Question: For the life of me I can't figure out what I'm doing wrong. All I'm trying to do is put a bunch of text fields in a scroll view and have it intrinsically determine the contentSize using auto layout. Unlike the other tutorials I've watched and read out there, I'm trying to do this programmatically, not through Storyboards or Xibs.
I've called 'setTranslatesAutoresizingMaskIntoConstraints(false)' on every view in the scroll view (including on the scroll view itself).
I've set the 'height' and 'width' of the scroll view to match it's superview and even positioned the scroll view in the center of it's superview (I read that sometimes you need to do that to get it working)
I've pinned the content view's edges to the 'top', 'leading', 'trailing', and 'bottom' edges of it's superview (the scroll view)
Here's my code:
'''
class ViewController: UIViewController {
var scrollView = UIScrollView()
var contentView = UIView()
var textField1 = CustomTextField()
var textField2 = CustomTextField()
var textField3 = CustomTextField()
var textField4 = CustomTextField()
var textField5 = CustomTextField()
var textField6 = CustomTextField()
override func viewDidLoad() {
super.viewDidLoad()
scrollView.setTranslatesAutoresizingMaskIntoConstraints(false)
contentView.setTranslatesAutoresizingMaskIntoConstraints(false)
textField1.setTranslatesAutoresizingMaskIntoConstraints(false)
textField2.setTranslatesAutoresizingMaskIntoConstraints(false)
textField3.setTranslatesAutoresizingMaskIntoConstraints(false)
textField4.setTranslatesAutoresizingMaskIntoConstraints(false)
textField5.setTranslatesAutoresizingMaskIntoConstraints(false)
textField6.setTranslatesAutoresizingMaskIntoConstraints(false)
view.addSubview(scrollView)
scrollView.addSubview(contentView)
contentView.addSubview(textField1)
contentView.addSubview(textField2)
contentView.addSubview(textField3)
contentView.addSubview(textField4)
contentView.addSubview(textField5)
contentView.addSubview(textField6)
contentView.backgroundColor = .redColor()
setupConstraints()
}
func setupConstraints() {
// Install height and width constraints on our scroll view
let heightLC : NSLayoutConstraint = NSLayoutConstraint(item: scrollView, attribute: NSLayoutAttribute.Height, relatedBy: NSLayoutRelation.Equal, toItem: self.view, attribute: NSLayoutAttribute.Height, multiplier: 1.0, constant: 0)
let widthLC : NSLayoutConstraint = NSLayoutConstraint(item: scrollView, attribute: NSLayoutAttribute.Width, relatedBy: NSLayoutRelation.Equal, toItem: self.view, attribute: NSLayoutAttribute.Width, multiplier: 1.0, constant: 0)
self.view.addConstraints([heightLC,widthLC])
// Install centering constraints on our scroll view
let centerXLC : NSLayoutConstraint = NSLayoutConstraint(item: scrollView, attribute: NSLayoutAttribute.CenterX, relatedBy: NSLayoutRelation.Equal, toItem: self.view, attribute: NSLayoutAttribute.CenterX, multiplier: 1.0, constant: 0)
let centerYLC : NSLayoutConstraint = NSLayoutConstraint(item: scrollView, attribute: NSLayoutAttribute.CenterY, relatedBy: NSLayoutRelation.Equal, toItem: self.view, attribute: NSLayoutAttribute.CenterY, multiplier: 1.0, constant: 0)
self.view.addConstraints([centerXLC,centerYLC])
// Set the content view so it resizes with the same proportions on screen rotations //
let contentViewTopLC : NSLayoutConstraint = NSLayoutConstraint(item: contentView, attribute: NSLayoutAttribute.Top, relatedBy: NSLayoutRelation.Equal, toItem: scrollView, attribute: NSLayoutAttribute.Top, multiplier: 1.0, constant: 0)
let contentViewLeadingLC : NSLayoutConstraint = NSLayoutConstraint(item: contentView, attribute: NSLayoutAttribute.Leading, relatedBy: NSLayoutRelation.Equal, toItem: scrollView, attribute: NSLayoutAttribute.Leading, multiplier: 1.0, constant: 0)
let contentViewTrailingLC : NSLayoutConstraint = NSLayoutConstraint(item: contentView, attribute: NSLayoutAttribute.Trailing, relatedBy: NSLayoutRelation.Equal, toItem: scrollView, attribute: NSLayoutAttribute.Trailing, multiplier: 1.0, constant: 0)
let contentViewBottomLC : NSLayoutConstraint = NSLayoutConstraint(item: contentView, attribute: NSLayoutAttribute.Bottom, relatedBy: NSLayoutRelation.Equal, toItem: scrollView, attribute: NSLayoutAttribute.Bottom, multiplier: 1.0, constant: 0)
let contentViewWidthLC : NSLayoutConstraint = NSLayoutConstraint(item: contentView, attribute: NSLayoutAttribute.Width, relatedBy: NSLayoutRelation.Equal, toItem: scrollView, attribute: NSLayoutAttribute.Width, multiplier: 1.0, constant: 0)
let contentViewHeightLC : NSLayoutConstraint = NSLayoutConstraint(item: contentView, attribute: NSLayoutAttribute.Height, relatedBy: NSLayoutRelation.Equal, toItem: scrollView, attribute: NSLayoutAttribute.Height, multiplier: 1.0, constant: 0)
scrollView.addConstraints([contentViewTopLC,contentViewLeadingLC,contentViewTrailingLC,contentViewBottomLC,contentViewWidthLC,contentViewHeightLC])
// Setup the text field constraints
let textField1Top : NSLayoutConstraint = NSLayoutConstraint(item: textField1, attribute: NSLayoutAttribute.Top, relatedBy: NSLayoutRelation.Equal, toItem: contentView, attribute: NSLayoutAttribute.Top, multiplier: 1.0, constant: 0)
let textField1Leading : NSLayoutConstraint = NSLayoutConstraint(item: textField1, attribute: NSLayoutAttribute.Leading, relatedBy: NSLayoutRelation.Equal, toItem: contentView, attribute: NSLayoutAttribute.Leading, multiplier: 1.0, constant: 40)
let textField1Trailing : NSLayoutConstraint = NSLayoutConstraint(item: textField1, attribute: NSLayoutAttribute.Trailing, relatedBy: NSLayoutRelation.Equal, toItem: contentView, attribute: NSLayoutAttribute.Trailing, multiplier: 1.0, constant: -40)
contentView.addConstraints([textField1Top, textField1Leading, textField1Trailing])
let textField2Top : NSLayoutConstraint = NSLayoutConstraint(item: textField2, attribute: NSLayoutAttribute.Top, relatedBy: NSLayoutRelation.Equal, toItem: textField1, attribute: NSLayoutAttribute.Bottom, multiplier: 1.0, constant: 100)
let textField2Leading : NSLayoutConstraint = NSLayoutConstraint(item: textField2, attribute: NSLayoutAttribute.Leading, relatedBy: NSLayoutRelation.Equal, toItem: contentView, attribute: NSLayoutAttribute.Leading, multiplier: 1.0, constant: 40)
let textField2Trailing : NSLayoutConstraint = NSLayoutConstraint(item: textField2, attribute: NSLayoutAttribute.Trailing, relatedBy: NSLayoutRelation.Equal, toItem: contentView, attribute: NSLayoutAttribute.Trailing, multiplier: 1.0, constant: -40)
contentView.addConstraints([textField2Top, textField2Leading, textField2Trailing])
let textField3Top : NSLayoutConstraint = NSLayoutConstraint(item: textField3, attribute: NSLayoutAttribute.Top, relatedBy: NSLayoutRelation.Equal, toItem: textField2, attribute: NSLayoutAttribute.Bottom, multiplier: 1.0, constant: 100)
let textField3Leading : NSLayoutConstraint = NSLayoutConstraint(item: textField3, attribute: NSLayoutAttribute.Leading, relatedBy: NSLayoutRelation.Equal, toItem: contentView, attribute: NSLayoutAttribute.Leading, multiplier: 1.0, constant: 40)
let textField3Trailing : NSLayoutConstraint = NSLayoutConstraint(item: textField3, attribute: NSLayoutAttribute.Trailing, relatedBy: NSLayoutRelation.Equal, toItem: contentView, attribute: NSLayoutAttribute.Trailing, multiplier: 1.0, constant: -40)
contentView.addConstraints([textField3Top, textField3Leading, textField3Trailing])
let textField4Top : NSLayoutConstraint = NSLayoutConstraint(item: textField4, attribute: NSLayoutAttribute.Top, relatedBy: NSLayoutRelation.Equal, toItem: textField3, attribute: NSLayoutAttribute.Bottom, multiplier: 1.0, constant: 100)
let textField4Leading : NSLayoutConstraint = NSLayoutConstraint(item: textField4, attribute: NSLayoutAttribute.Leading, relatedBy: NSLayoutRelation.Equal, toItem: contentView, attribute: NSLayoutAttribute.Leading, multiplier: 1.0, constant: 40)
let textField4Trailing : NSLayoutConstraint = NSLayoutConstraint(item: textField4, attribute: NSLayoutAttribute.Trailing, relatedBy: NSLayoutRelation.Equal, toItem: contentView, attribute: NSLayoutAttribute.Trailing, multiplier: 1.0, constant: -40)
contentView.addConstraints([textField4Top, textField4Leading, textField4Trailing])
let textField5Top : NSLayoutConstraint = NSLayoutConstraint(item: textField5, attribute: NSLayoutAttribute.Top, relatedBy: NSLayoutRelation.Equal, toItem: textField4, attribute: NSLayoutAttribute.Bottom, multiplier: 1.0, constant: 100)
let textField5Leading : NSLayoutConstraint = NSLayoutConstraint(item: textField5, attribute: NSLayoutAttribute.Leading, relatedBy: NSLayoutRelation.Equal, toItem: contentView, attribute: NSLayoutAttribute.Leading, multiplier: 1.0, constant: 40)
let textField5Trailing : NSLayoutConstraint = NSLayoutConstraint(item: textField5, attribute: NSLayoutAttribute.Trailing, relatedBy: NSLayoutRelation.Equal, toItem: contentView, attribute: NSLayoutAttribute.Trailing, multiplier: 1.0, constant: -40)
contentView.addConstraints([textField5Top, textField5Leading, textField5Trailing])
let textField6Top : NSLayoutConstraint = NSLayoutConstraint(item: textField6, attribute: NSLayoutAttribute.Top, relatedBy: NSLayoutRelation.Equal, toItem: textField5, attribute: NSLayoutAttribute.Bottom, multiplier: 1.0, constant: 100)
let textField6Leading : NSLayoutConstraint = NSLayoutConstraint(item: textField6, attribute: NSLayoutAttribute.Leading, relatedBy: NSLayoutRelation.Equal, toItem: contentView, attribute: NSLayoutAttribute.Leading, multiplier: 1.0, constant: 40)
let textField6Trailing : NSLayoutConstraint = NSLayoutConstraint(item: textField6, attribute: NSLayoutAttribute.Trailing, relatedBy: NSLayoutRelation.Equal, toItem: contentView, attribute: NSLayoutAttribute.Trailing, multiplier: 1.0, constant: -40)
let textField6Bottom : NSLayoutConstraint = NSLayoutConstraint(item: textField6, attribute: NSLayoutAttribute.Bottom, relatedBy: NSLayoutRelation.GreaterThanOrEqual, toItem: contentView, attribute: NSLayoutAttribute.Bottom, multiplier: 1.0, constant: 0)
contentView.addConstraints([textField6Top, textField6Leading, textField6Trailing, textField6Bottom])
}
override func didReceiveMemoryWarning() {
super.didReceiveMemoryWarning()
// Dispose of any resources that can be recreated.
}
}
'''
And here's my 'CustomTextField' class I use for the text fields:
'''
class CustomTextField: UITextField {
override init(frame: CGRect) {
super.init(frame: frame)
backgroundColor = .whiteColor()
// set text field height to 55pts
let heightLC : NSLayoutConstraint = NSLayoutConstraint(item: self, attribute: NSLayoutAttribute.Height, relatedBy: NSLayoutRelation.Equal, toItem: nil, attribute: NSLayoutAttribute.NotAnAttribute, multiplier: 1, constant: 55)
addConstraint(heightLC)
}
required init(coder aDecoder: NSCoder) {
fatalError("init(coder:) has not been implemented")
}
}
'''
Here's what the app currently looks like
(notice the 6th text field isn't being displayed and I can't scroll down to it):
Any help will greatly be appreciated :)

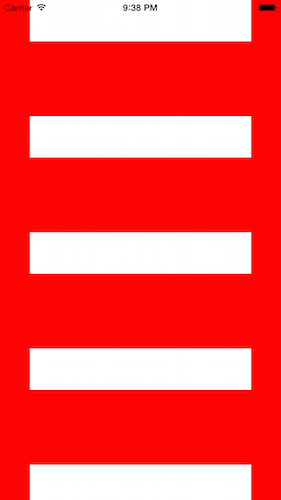
Answer: The problem is these lines:
'''
let contentViewTopLC : NSLayoutConstraint = NSLayoutConstraint(item: contentView, attribute: NSLayoutAttribute.Top, relatedBy: NSLayoutRelation.Equal, toItem: scrollView, attribute: NSLayoutAttribute.Top, multiplier: 1.0, constant: 0)
let contentViewLeadingLC : NSLayoutConstraint = NSLayoutConstraint(item: contentView, attribute: NSLayoutAttribute.Leading, relatedBy: NSLayoutRelation.Equal, toItem: scrollView, attribute: NSLayoutAttribute.Leading, multiplier: 1.0, constant: 0)
let contentViewTrailingLC : NSLayoutConstraint = NSLayoutConstraint(item: contentView, attribute: NSLayoutAttribute.Trailing, relatedBy: NSLayoutRelation.Equal, toItem: scrollView, attribute: NSLayoutAttribute.Trailing, multiplier: 1.0, constant: 0)
let contentViewBottomLC : NSLayoutConstraint = NSLayoutConstraint(item: contentView, attribute: NSLayoutAttribute.Bottom, relatedBy: NSLayoutRelation.Equal, toItem: scrollView, attribute: NSLayoutAttribute.Bottom, multiplier: 1.0, constant: 0)
let contentViewWidthLC : NSLayoutConstraint = NSLayoutConstraint(item: contentView, attribute: NSLayoutAttribute.Width, relatedBy: NSLayoutRelation.Equal, toItem: scrollView, attribute: NSLayoutAttribute.Width, multiplier: 1.0, constant: 0)
let contentViewHeightLC : NSLayoutConstraint = NSLayoutConstraint(item: contentView, attribute: NSLayoutAttribute.Height, relatedBy: NSLayoutRelation.Equal, toItem: scrollView, attribute: NSLayoutAttribute.Height, multiplier: 1.0, constant: 0)
scrollView.addConstraints([contentViewTopLC,contentViewLeadingLC,contentViewTrailingLC,contentViewBottomLC,contentViewWidthLC,contentViewHeightLC])
'''
What you want is not for the content view to be the scroll view at all. That is exactly what is the scroll view from scrolling. You want the content view's four edges to be pinned to the four edges of the scroll view.
That way, the contents of the content view will push on the content view, sizing it. It will thus try to become than the scroll view. But it can't, because you're also going to pin the sides of the scroll view to superview. Thus, the content view's size will become the of the scroll view - its 'contentSize'. When the 'contentSize' of the scroll view is thus bigger than the scroll view, it will be scrollable.